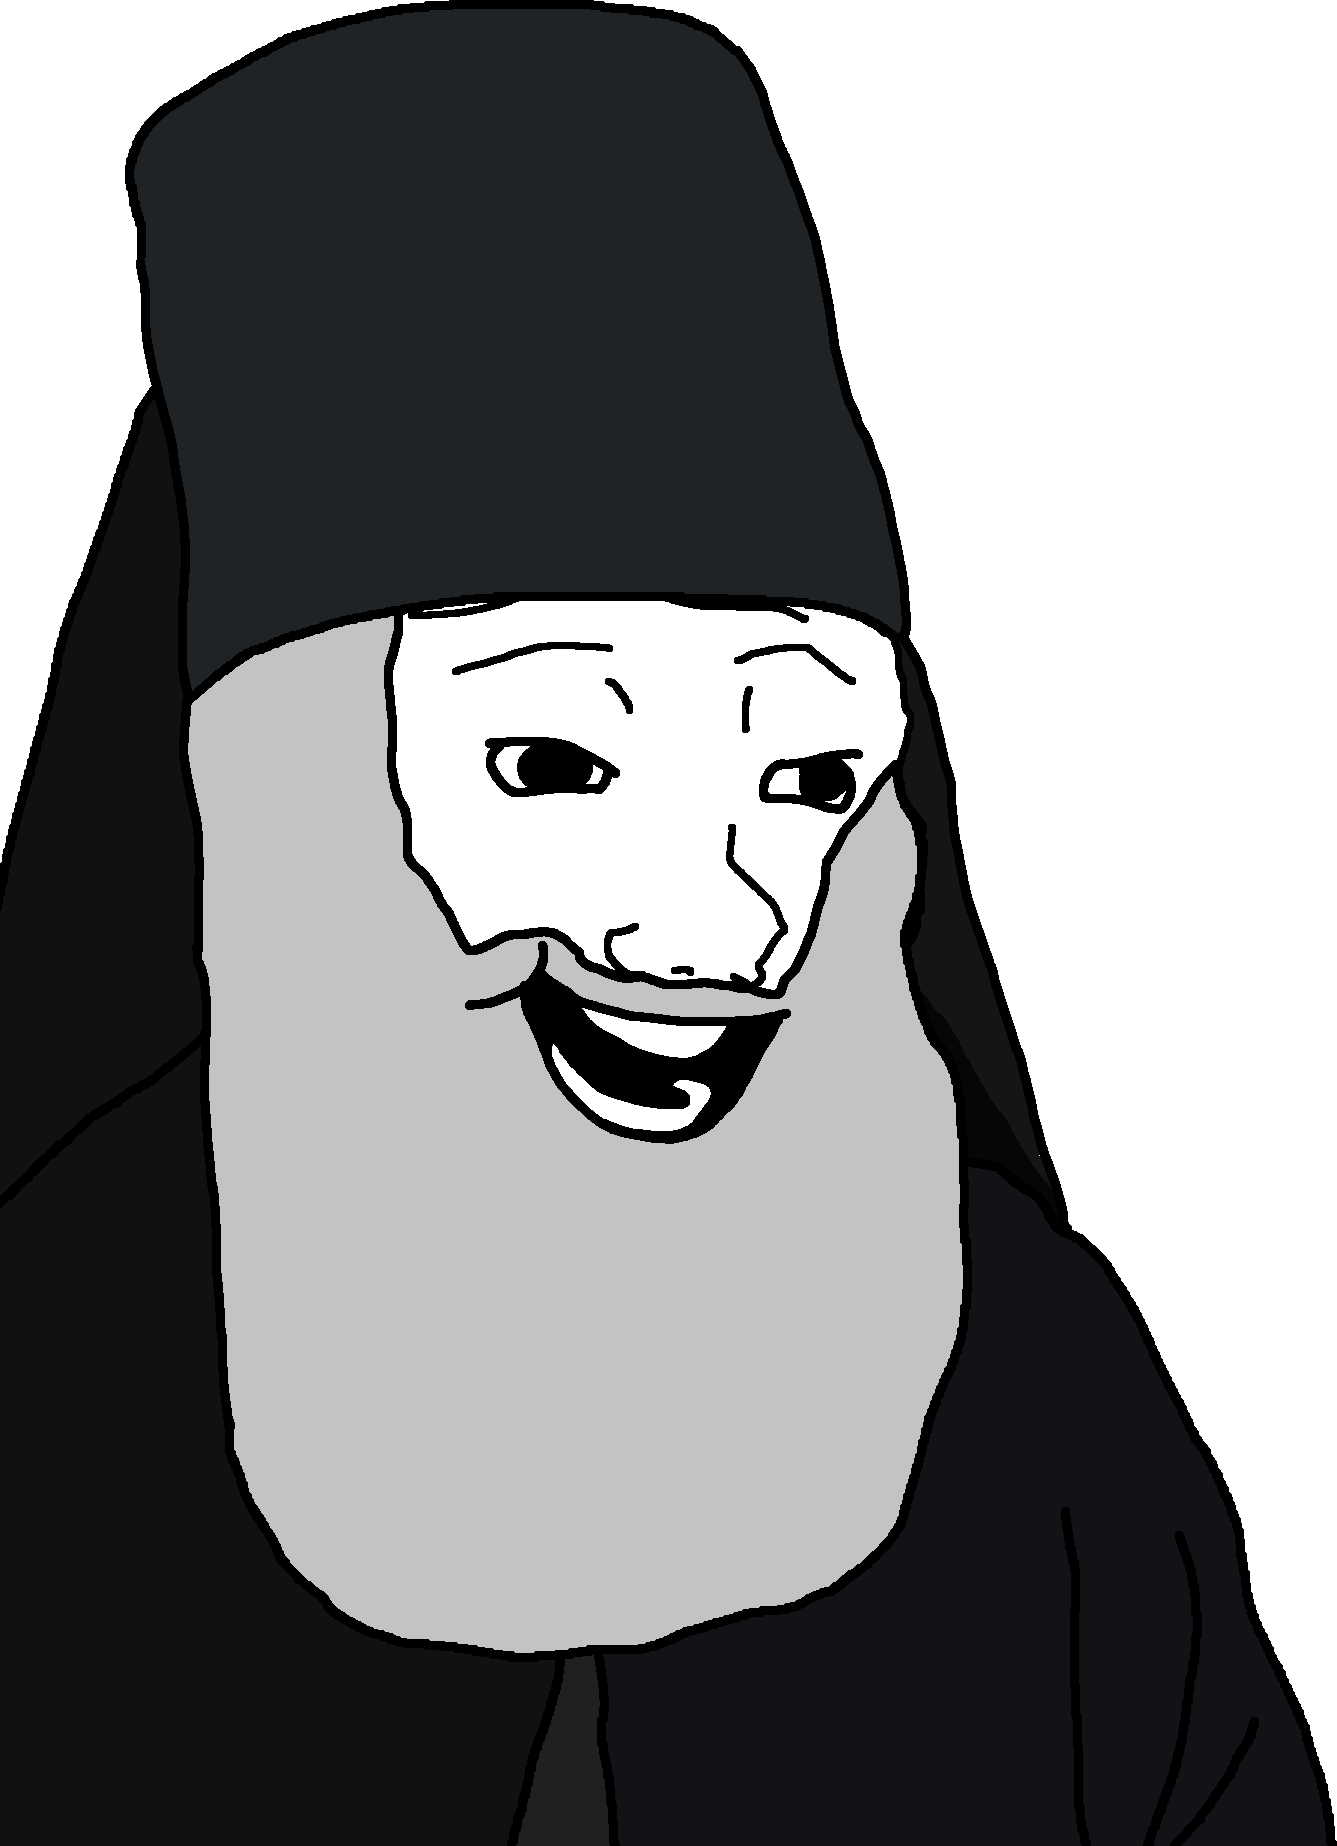
Label: 5_Bloomer